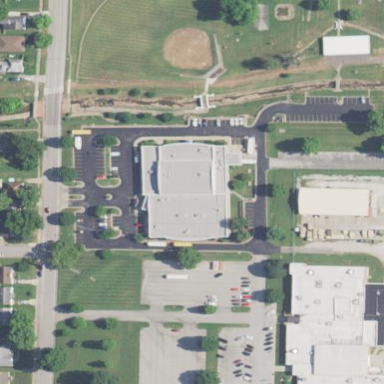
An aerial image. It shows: Community center building.